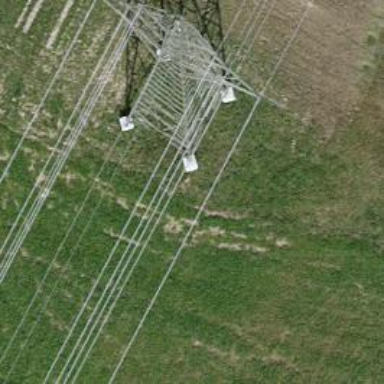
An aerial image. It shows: Lattice structure tower used for power transmission.